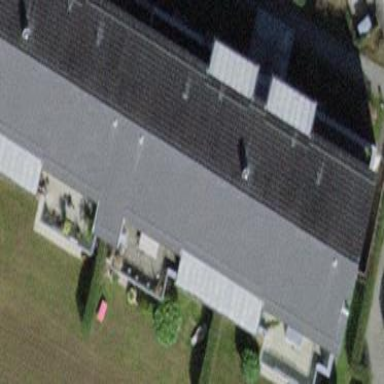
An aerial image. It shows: Building with tiled roof.